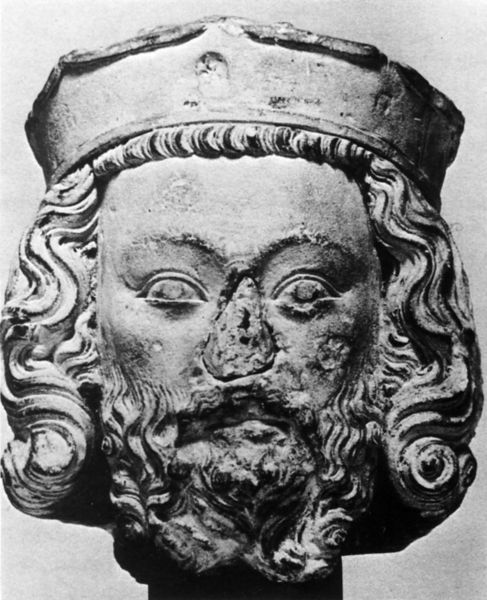
Titel: Kopf eines Königs
Institution: North Carolina, Museum of Art, Duke University
Schlagwörter: kopf, mann, hut, mund, nase, schwarz, stirn, bart, kappe, mütze, augen, stein, hals, figur, haare, lange haare, augenbrauen, krone, lippen, locken, statue, könig, büste, foto, religion, priester, zerstört, christen, templer, verwittert, abgebrochene nase, brocken nase